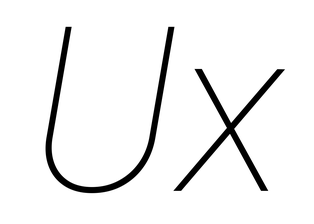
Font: Roboto-Italic_Thin_Italic